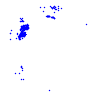
Particle: electron